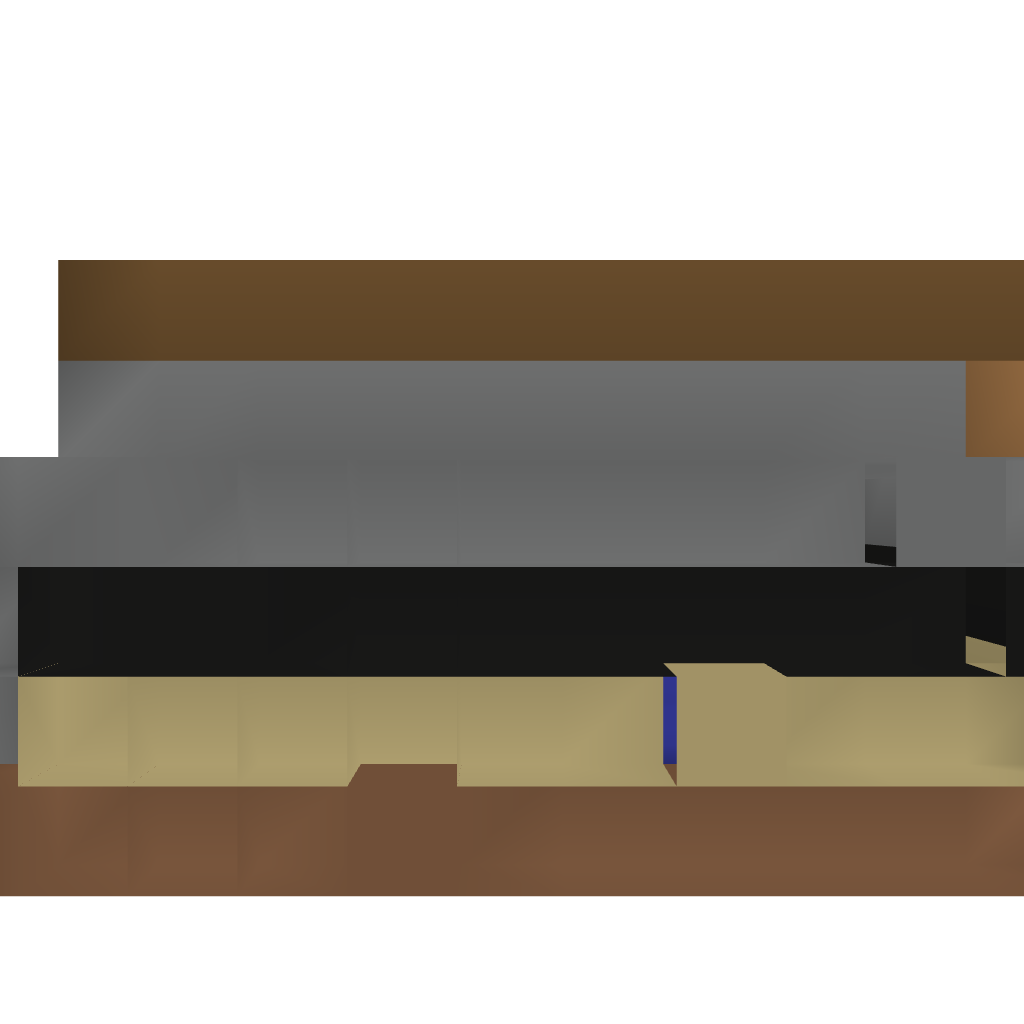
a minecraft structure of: w4rl0's Basic House